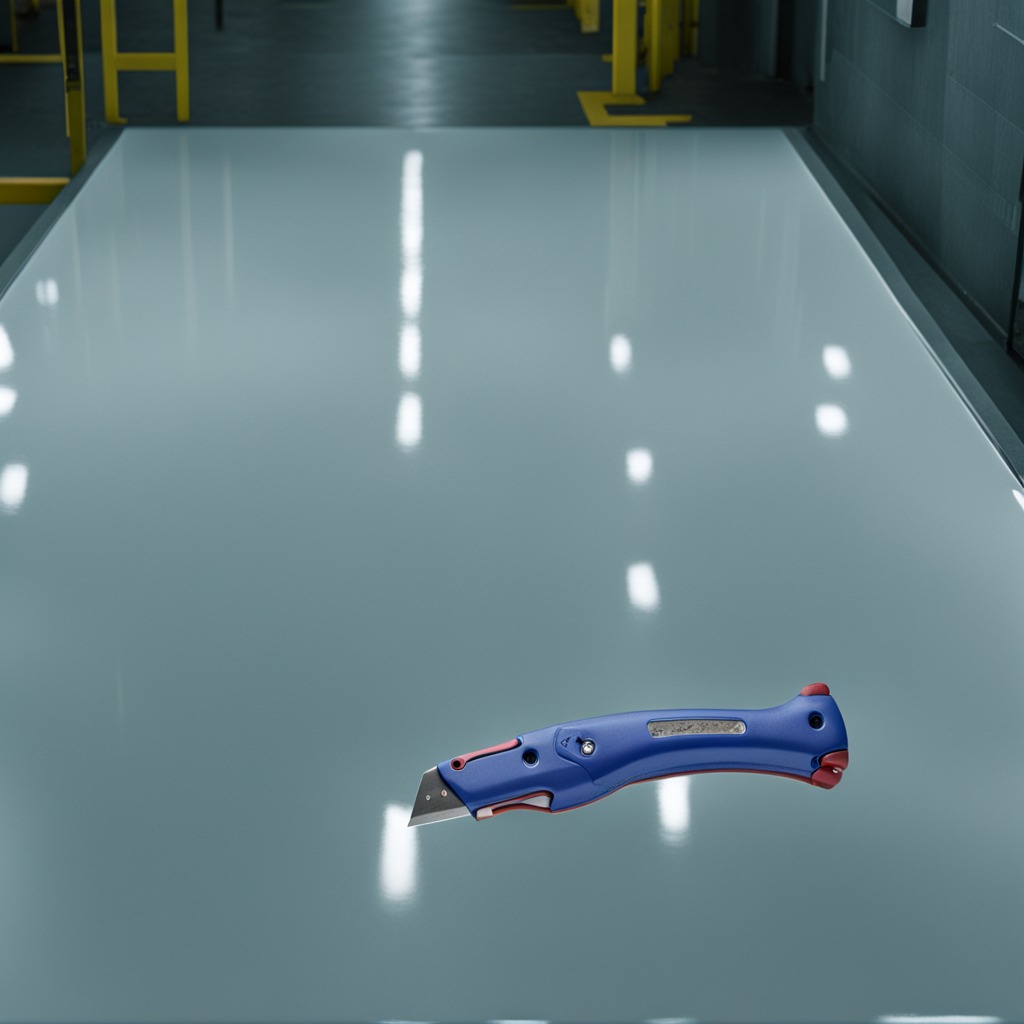
A utility knife is lying on a high-gloss table in a ship maintenance bay industrial lighting.